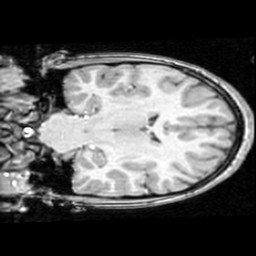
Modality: T1w
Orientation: coronal
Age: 13
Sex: female
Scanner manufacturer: ge
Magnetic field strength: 1.5 T
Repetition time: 0.03333 s
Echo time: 0.008 s